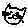
Label: cat